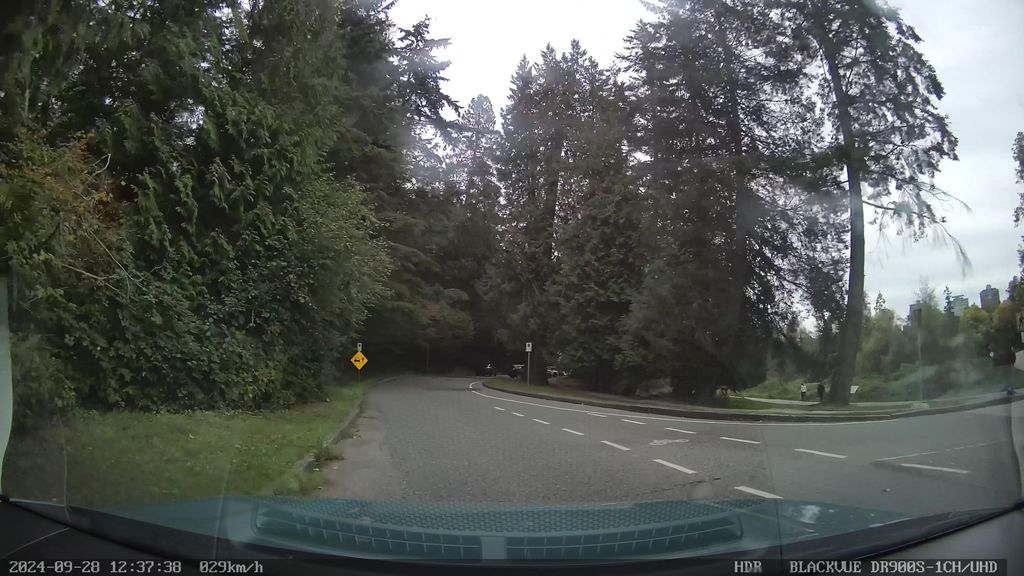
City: vancouver